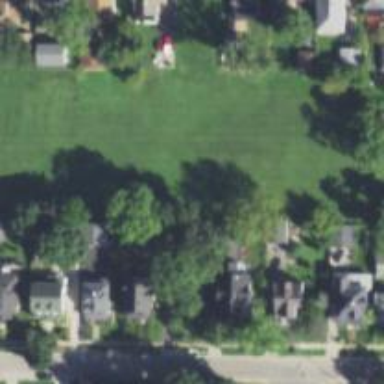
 mowed grass field managed by the Waukegan Park District."